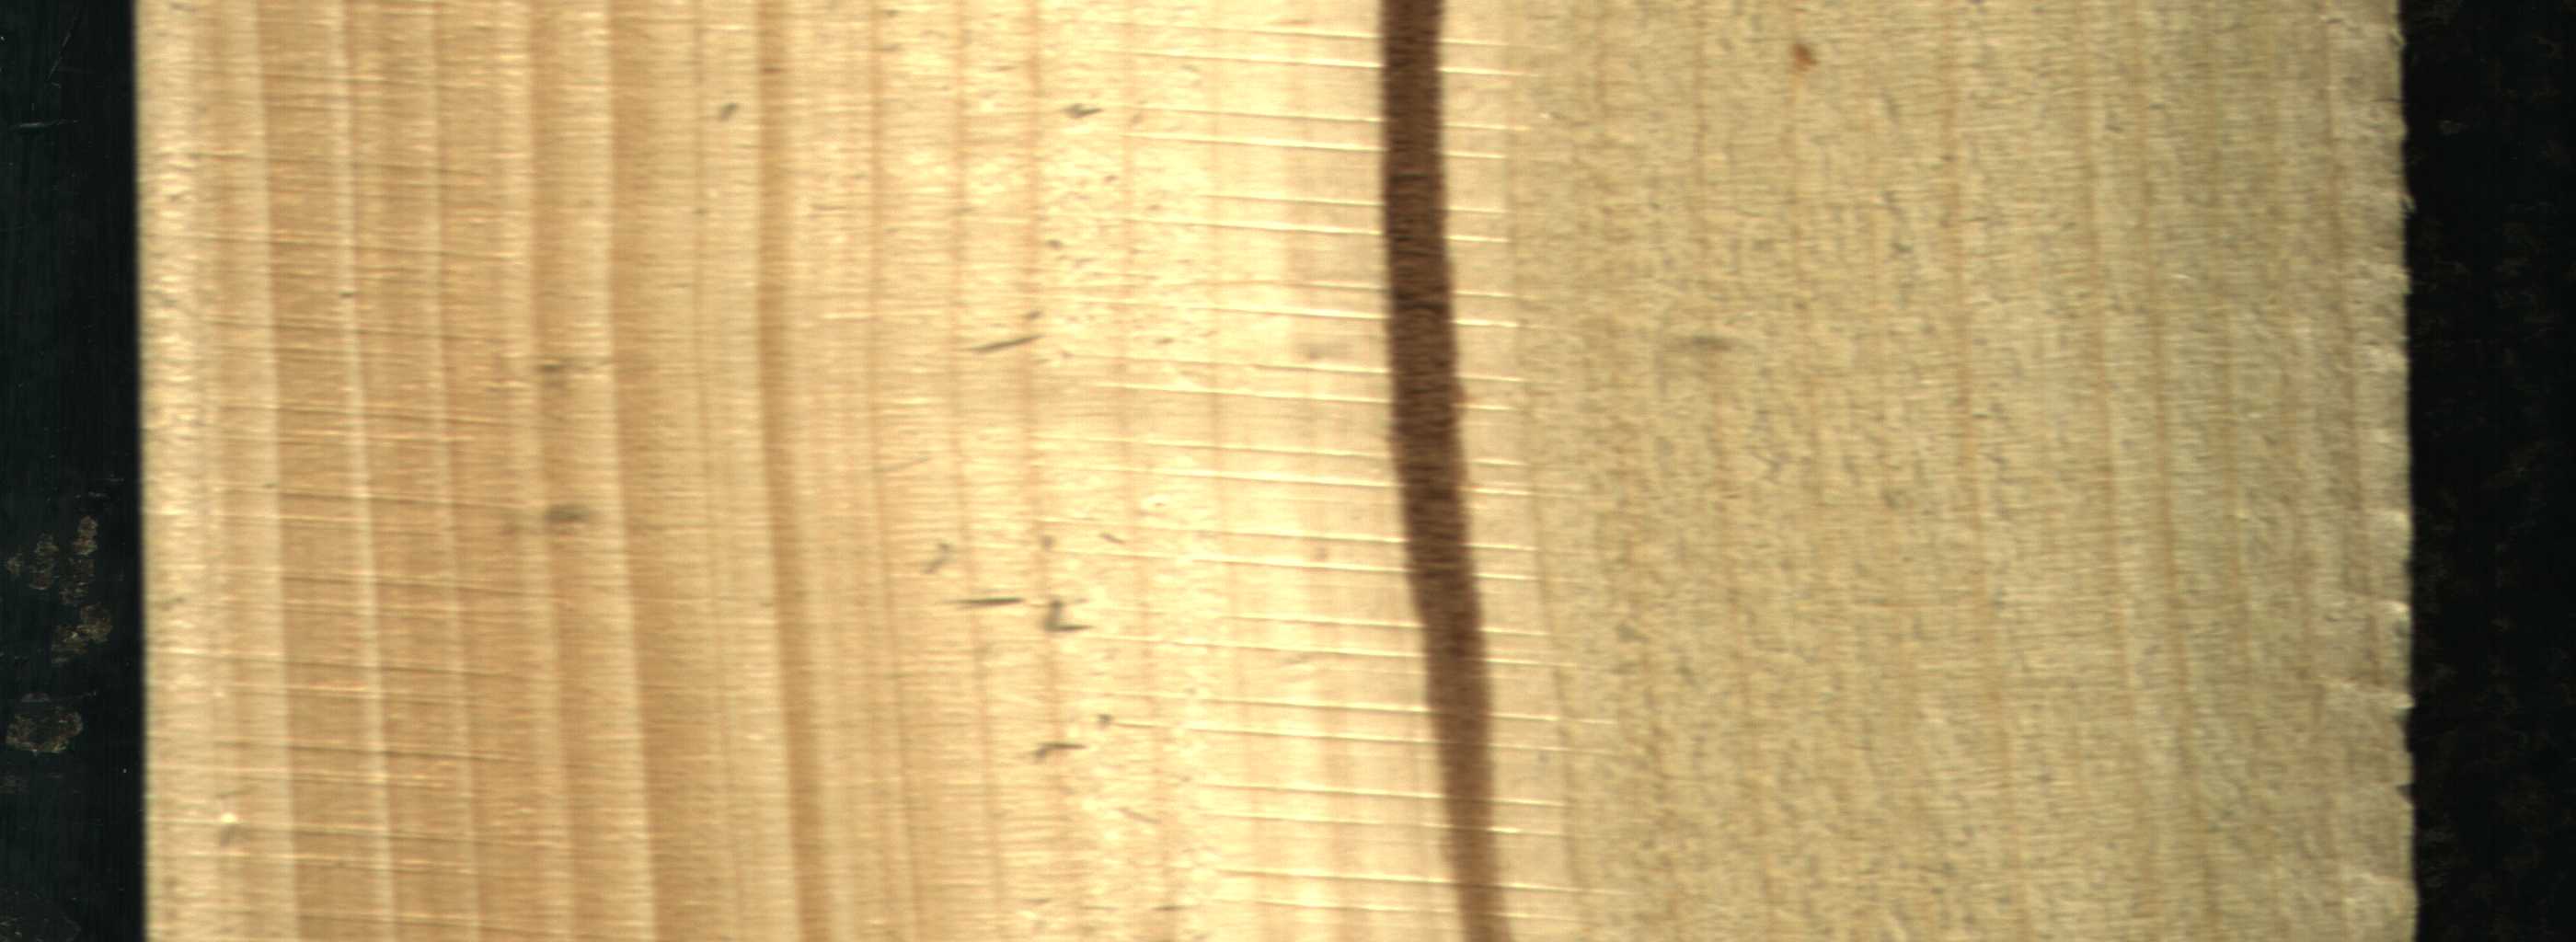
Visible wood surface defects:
Marrow